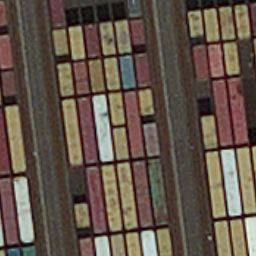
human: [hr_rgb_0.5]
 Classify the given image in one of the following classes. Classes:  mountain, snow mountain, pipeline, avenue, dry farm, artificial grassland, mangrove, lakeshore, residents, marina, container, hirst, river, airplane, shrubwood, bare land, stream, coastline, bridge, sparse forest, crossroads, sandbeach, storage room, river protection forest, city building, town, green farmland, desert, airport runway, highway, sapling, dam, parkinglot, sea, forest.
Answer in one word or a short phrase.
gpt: container